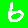
Digit: 6